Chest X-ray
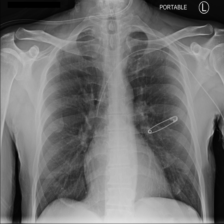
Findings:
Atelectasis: negative
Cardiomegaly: negative
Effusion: negative
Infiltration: negative
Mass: negative
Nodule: negative
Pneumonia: negative
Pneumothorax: negative
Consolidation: negative
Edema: negative
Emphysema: negative
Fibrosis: negative
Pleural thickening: negative
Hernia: negative